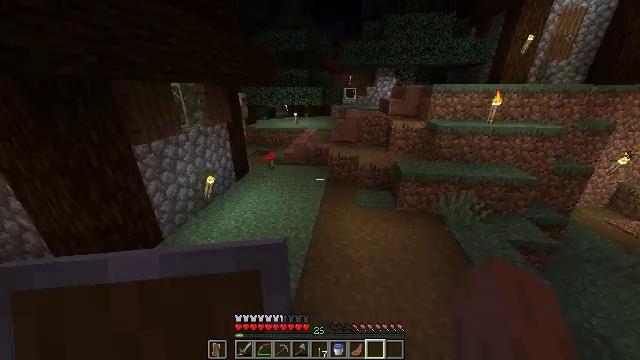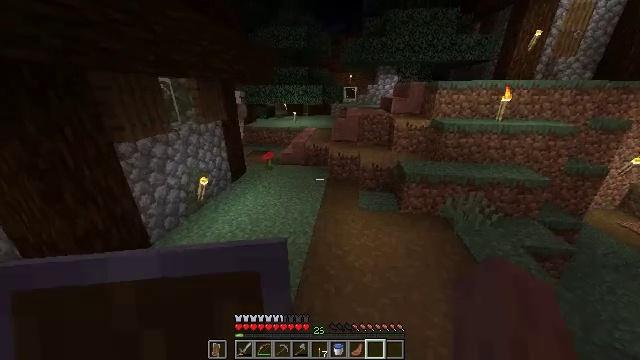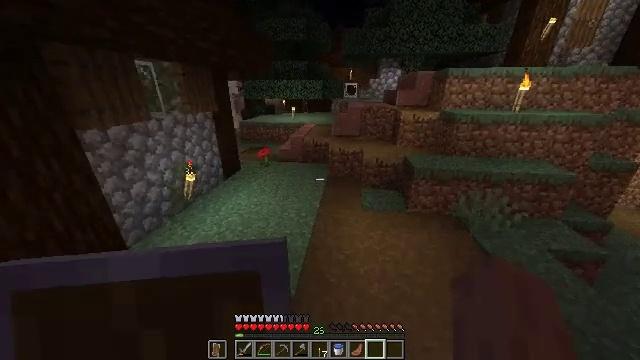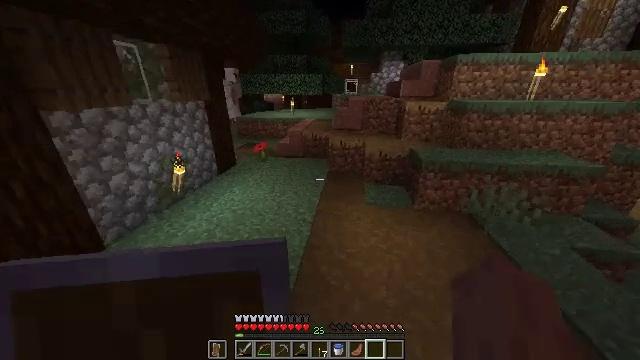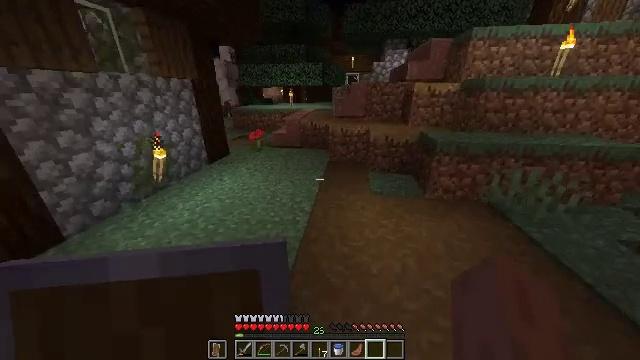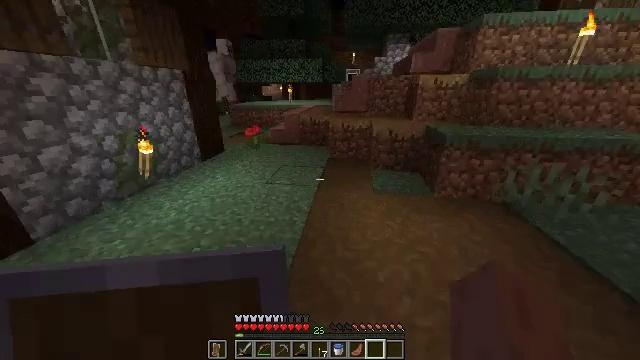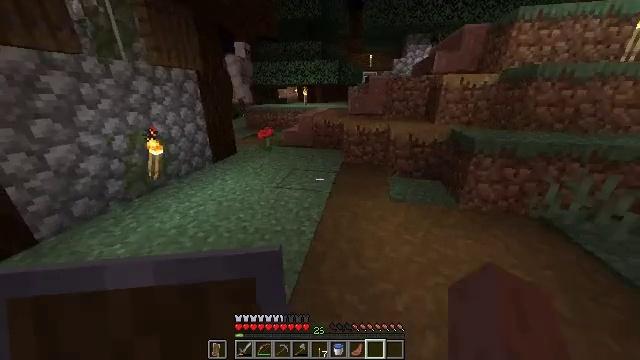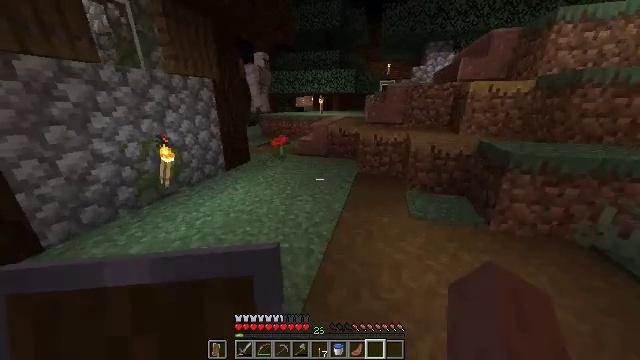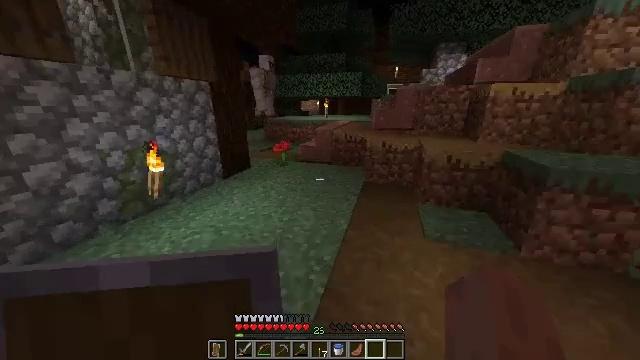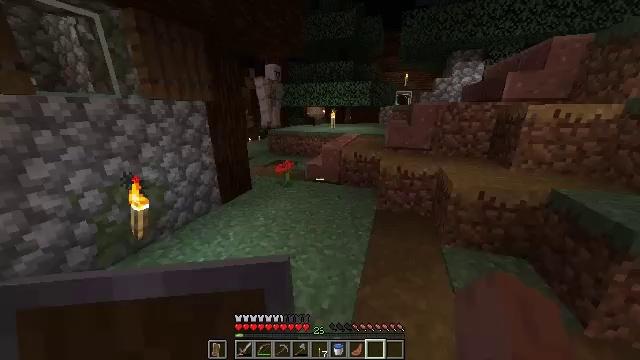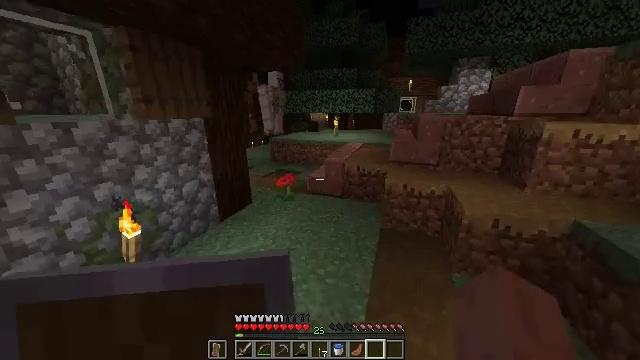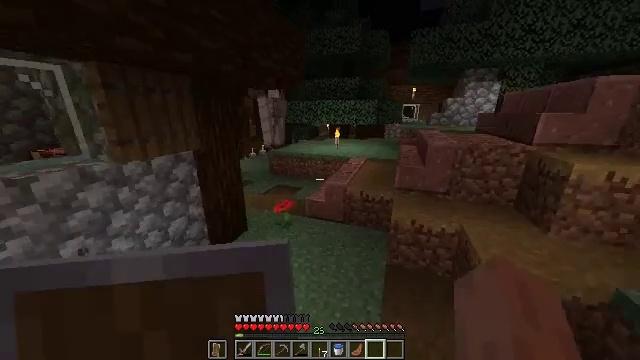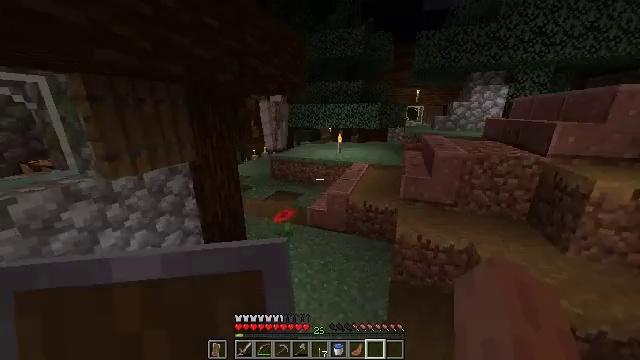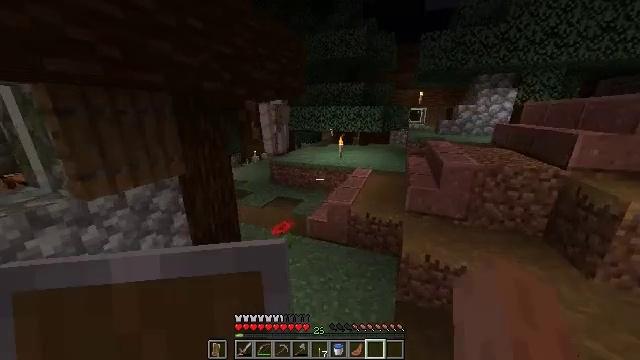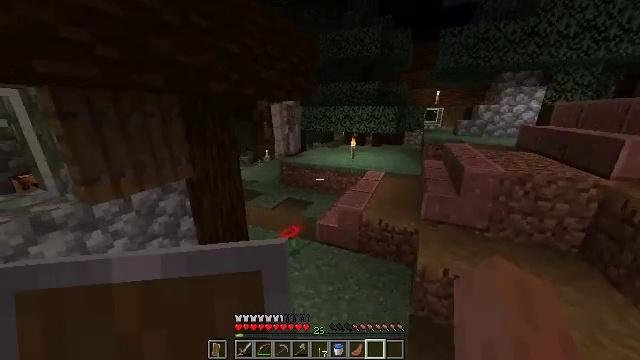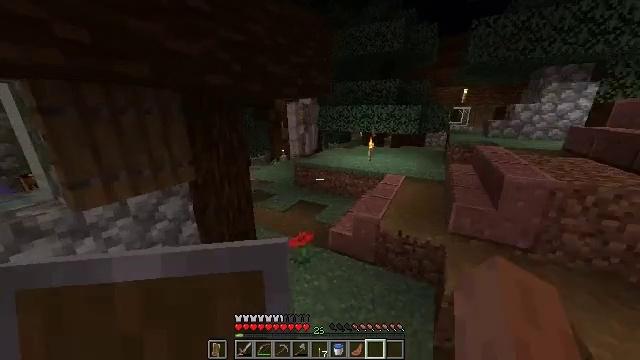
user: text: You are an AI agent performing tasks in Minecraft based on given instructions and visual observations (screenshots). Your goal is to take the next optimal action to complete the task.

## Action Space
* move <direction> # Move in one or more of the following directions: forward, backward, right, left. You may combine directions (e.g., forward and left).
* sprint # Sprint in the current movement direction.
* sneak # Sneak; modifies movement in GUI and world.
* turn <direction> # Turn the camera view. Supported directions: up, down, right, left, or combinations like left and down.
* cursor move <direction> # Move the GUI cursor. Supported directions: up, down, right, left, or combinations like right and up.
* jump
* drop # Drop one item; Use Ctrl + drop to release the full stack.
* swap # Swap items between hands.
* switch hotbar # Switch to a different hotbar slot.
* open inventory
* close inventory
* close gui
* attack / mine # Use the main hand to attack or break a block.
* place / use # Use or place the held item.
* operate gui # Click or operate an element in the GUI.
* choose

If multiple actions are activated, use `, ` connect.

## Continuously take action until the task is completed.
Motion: motion action
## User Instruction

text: To get an iron door, use the crafting table and iron ingots.
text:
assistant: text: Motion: move forward
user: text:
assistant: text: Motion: move forward
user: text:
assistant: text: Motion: move forward
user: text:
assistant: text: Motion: move forward
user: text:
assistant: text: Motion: move forward
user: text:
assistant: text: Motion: move forward, turn left
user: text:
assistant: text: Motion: move forward, turn left and up
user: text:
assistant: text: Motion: move forward, turn left and up
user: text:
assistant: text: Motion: move forward, turn left, jump
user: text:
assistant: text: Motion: move forward, jump
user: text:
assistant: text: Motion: move forward, jump
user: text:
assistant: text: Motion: move forward, jump
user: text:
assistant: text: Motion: move forward
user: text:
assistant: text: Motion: move forward, turn left
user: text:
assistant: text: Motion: move forward, turn left
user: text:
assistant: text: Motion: move forward, turn left
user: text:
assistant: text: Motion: move forward, turn left and down
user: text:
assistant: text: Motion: move forward
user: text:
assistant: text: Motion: move forward
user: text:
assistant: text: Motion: move forward
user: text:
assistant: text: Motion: move forward
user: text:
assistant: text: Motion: move forward
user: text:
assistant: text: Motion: move forward
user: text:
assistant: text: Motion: move forward
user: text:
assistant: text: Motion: move forward, turn left
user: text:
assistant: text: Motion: move forward, turn left
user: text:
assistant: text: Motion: move forward
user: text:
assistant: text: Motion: move forward
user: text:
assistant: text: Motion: move forward
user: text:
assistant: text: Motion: move forward